Question: I am wondering how this happens: how is a Java program mapped to an OS process (like the one shown for Linux below):

In C, it's a straightforward association in how a program is written and how the whole call stack proceeds in the OS. I was wondering how is the mapping achieved in Java? Does a method meth(), called on an object: obj, just translate to locating the address of obj.meth() & from then on stack is used the way it is in C?
Thanks in advance!
Edit: I'd also be curious to know the model that other OOP languages use in general (C++, Python etc).
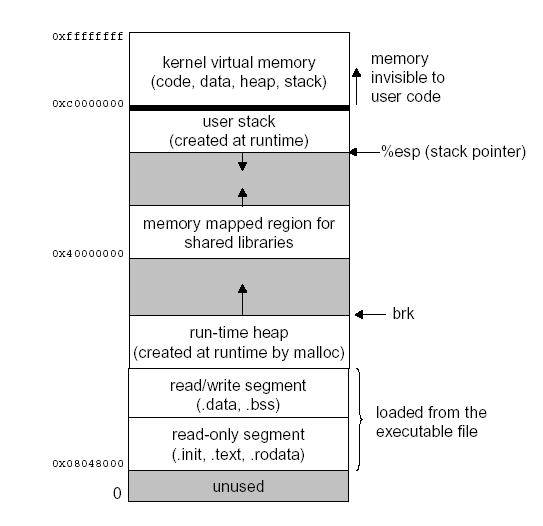
Answer: That's a pretty complex problem. Here is a pretty good <URL> about this topic. In short, Java got two execution modes which hugely affects memory layout.
1. Some code is executed by intepreter
2. Some code are compiled to native code for better performance.
See this wiki page: <URL>.
And JVM got more type of memory region, like perm-gen, memory for JIT, etc.
This is well-discussed in other threads:
1. java and memory layout
2. jdk1.6 memory layout